Question: I'm trying to add a test to 'getAllUsers' function but I don't know why the test is failing?
I think that the assertions are run before all the async call to User.findAllfinishes!!!
do you have any suggestions?

this is the file being tested:
'''
const { Op } = require('sequelize')
const { User } = require('../models')
const catchAsync = require('../utils/catchAsync')
const AppError = require('../utils/appError')
exports.getAllUsers = catchAsync(async (req, res, next) => {
const users = await User.findAll({
attributes: ['id', 'username', 'email', 'role', 'avatar'],
where: {
id: { [Op.gt]: 0 }
}
})
if (!users.length) {
return next(new AppError('no data found', 204))
}
res.status(200).json({
status: 'success',
data: users
})
})
'''
and this is the test code:
'''
const userController = require('../controllers/userController')
describe('UserController', () => {
const users = [
{
username: 'Admin',
role: 'admin',
avatar: 'bb',
email: 'admin@gmail.com'
},
{
username: 'User',
role: 'user',
avatar: 'bb',
email: 'user@gmail.com'
}
]
test('Expect to respond with 200 code and users data', async () => {
const req = {}
const res = { status: jest.fn(() => res), json: jest.fn(() => res) }
const next = jest.fn()
await userController.getAllUsers(req, res, next)
expect(res.status).toHaveBeenCalledTimes(1)
expect(res.status).toHaveBeenCalledWith(200)
expect(res.json).toHaveBeenCalledTimes(1)
expect(res.json).toHaveBeenCalledWith({
status: 'success',
data: users
})
})
})
'''
thanks for the help
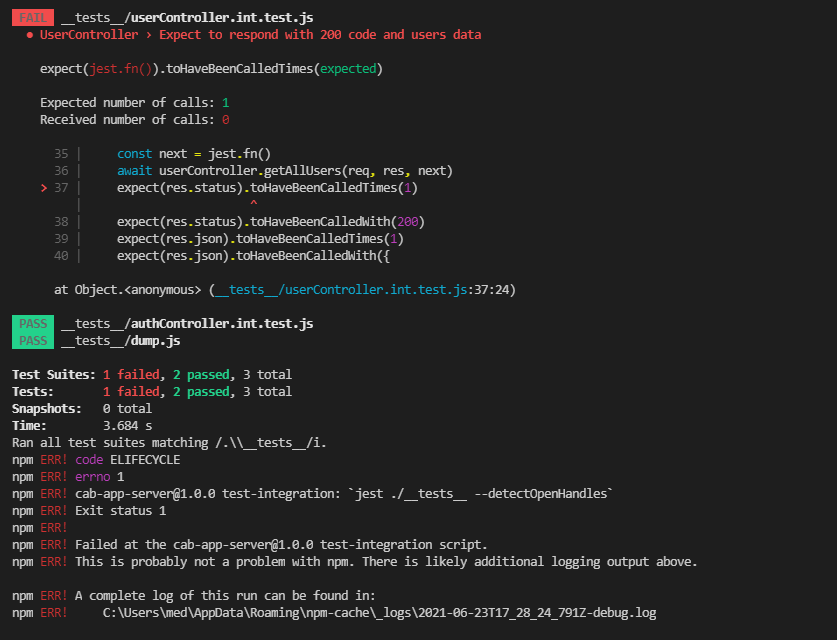
Answer: ### Considering there's no pre-requisite (mocked database) that hasn't been shared in the question
When you run 'jest --coverage' it will generate you a coverage report which would give you an overview of the code execution
<URL>
above you can see that the if statement has not been executed, meaning that an error is thrown from 'User.findAll'
you can mock the 'User' model and it's 'findAll''s resolved value to overcome this
'''
const userController = require('../controllers/userController');
const { User } = require('../models');
// generate auto-mock of the module
jest.mock('../models');
describe('UserController', () => {
const users = [
// .... same as in the question
];
beforeAll(() => {
// give the mock function a value
// for the promise to be resolved with
User.findAll.mockResolvedValue(users);
});
test('Expect to respond with 200 code and users data', async () => {
// .... same as in the question
});
});
'''